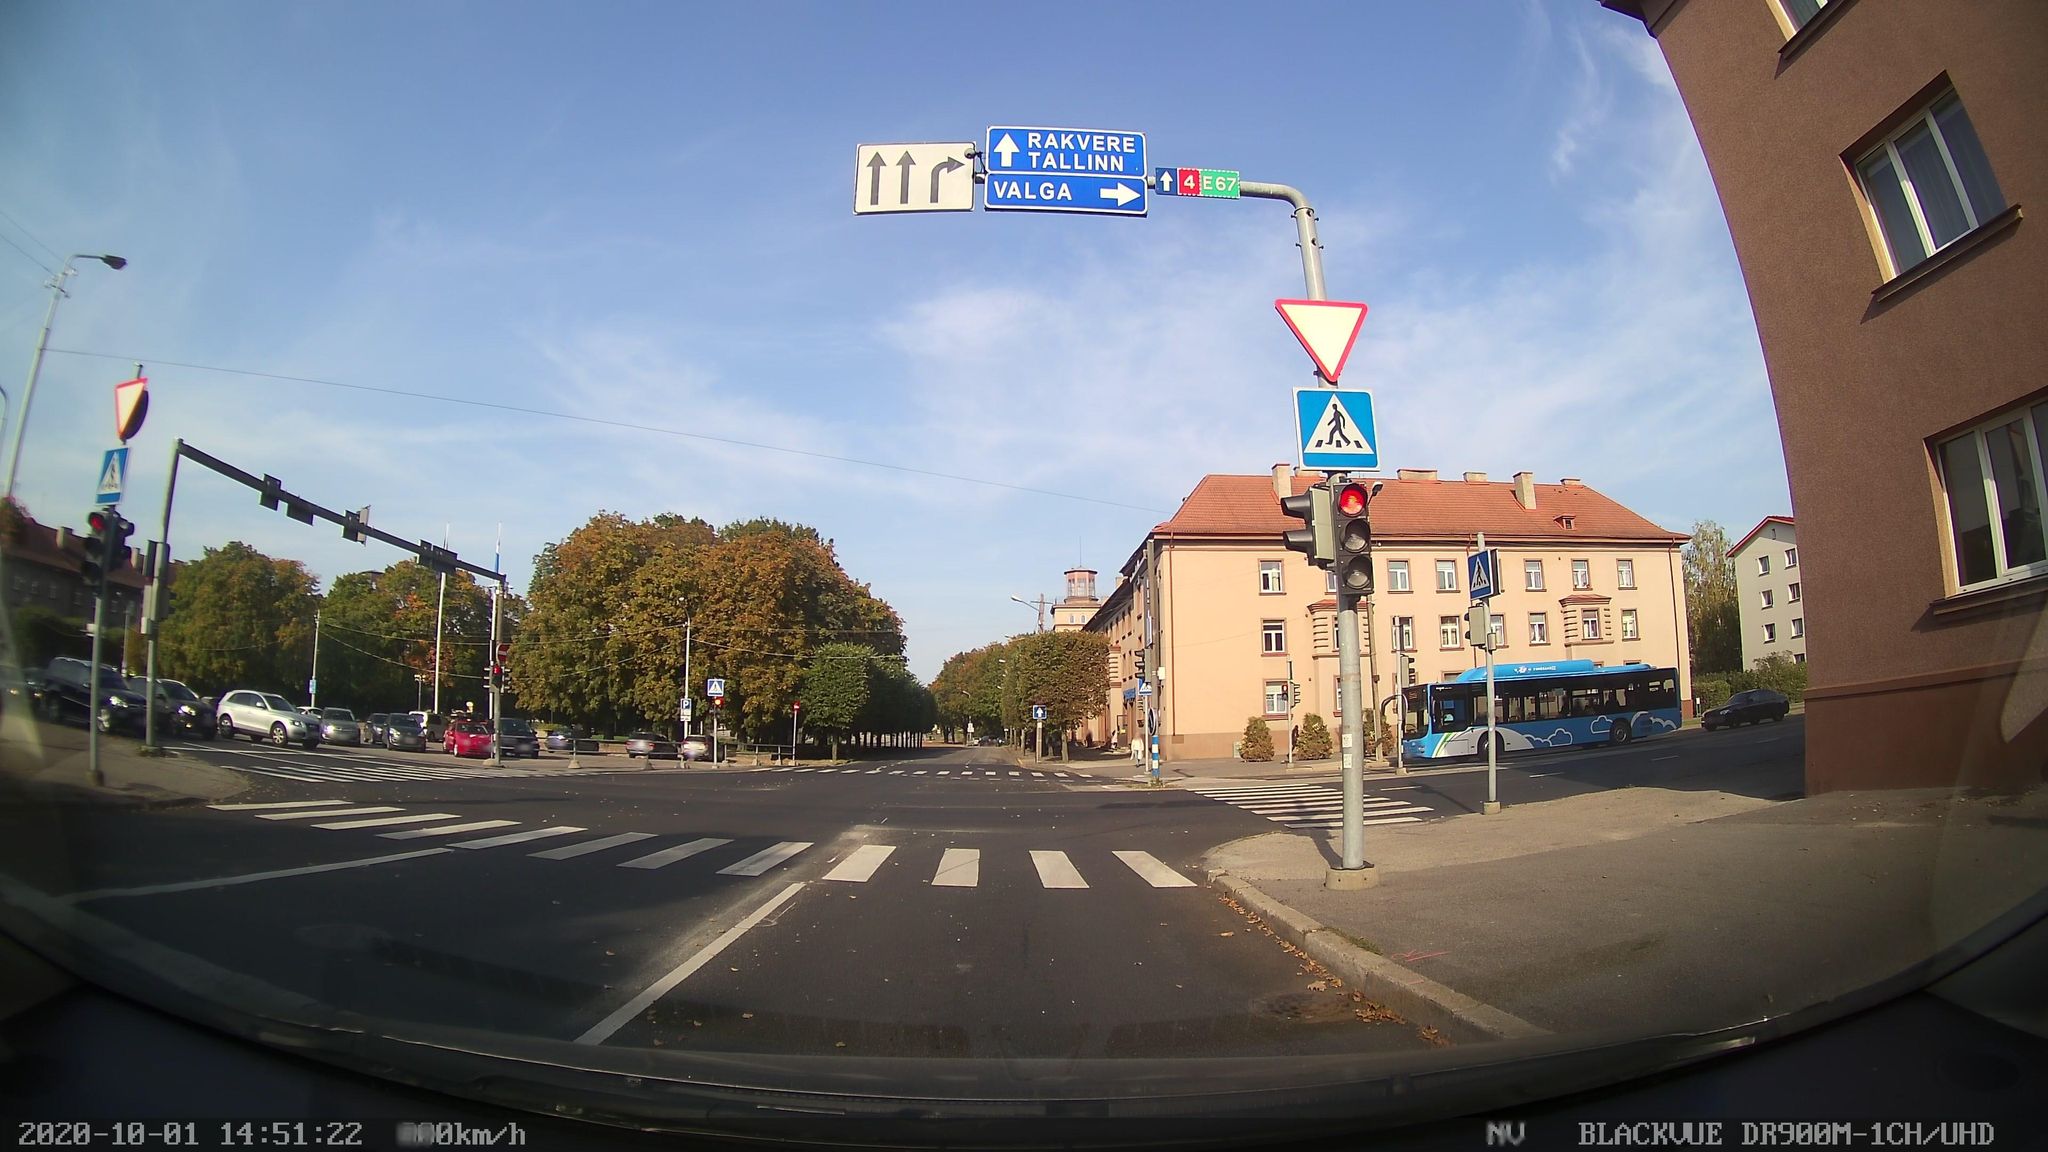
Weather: clear
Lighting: day
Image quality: good
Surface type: driving surface
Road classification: tertiary
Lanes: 2, 3
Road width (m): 12, 8
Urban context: dense urban cluster
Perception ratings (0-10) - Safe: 1.94, Lively: 8.88, Beautiful: 5.63, Boring: 6.24, Depressing: 1.2, Wealthy: 5.72